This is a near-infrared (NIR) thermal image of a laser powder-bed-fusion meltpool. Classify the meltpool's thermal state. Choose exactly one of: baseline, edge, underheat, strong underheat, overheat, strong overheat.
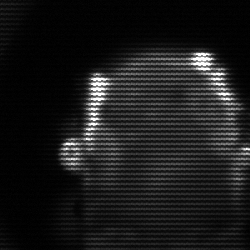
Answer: baseline